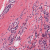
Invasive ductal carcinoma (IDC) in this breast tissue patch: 0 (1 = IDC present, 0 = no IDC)